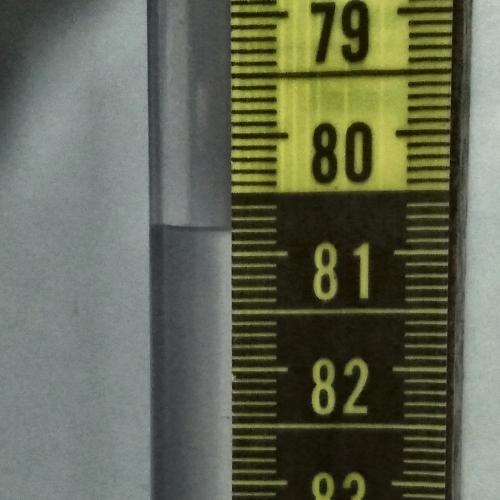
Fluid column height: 80.8 cm